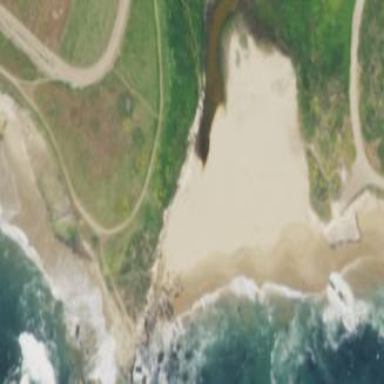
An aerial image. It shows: Beautiful beach with natural surroundings.